Question: Why do 'HttpMethod's such as 'GET' and 'DELETE' cannot contain ?
'''
public Task<HttpResponseMessage> GetAsync(Uri requestUri);
public Task<HttpResponseMessage> DeleteAsync(string requestUri);
'''
also in Fiddler, if I supply a body, the background turns red. But still it will execute with body on it.

So as an alternative, I used 'SendAsync()' because it accepts 'HttpRequestMessage' which can contain 'HttpMethod' as well as the .
'''
// other codes
Category category = new Category(){ Description = "something" };
string categoryContent = JsonConvert.SerializeObject(category);
string type = "application/json";
HttpRequestMessage message = new HttpRequestMessage(HttpMethod.Delete, "-page-")
HttpContent content = new StringContent(categoryContent, Encoding.UTF8, type);
HttpClient client = new HttpClient();
message.Content = content;
await client.SendAsync(message, HttpCompletionOption.ResponseHeadersRead);
// other codes
'''
Did I missed something else?
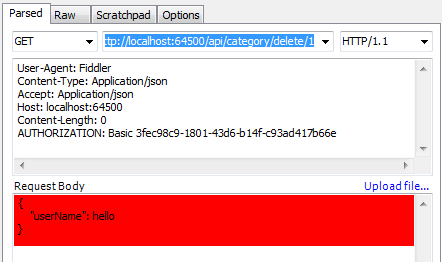
Answer: Per HTTP standards, GET method is aimed to retrieve data, hence there is no need to provide a request body.
Adding a request body violates the rules defined. This is therefore prohibited.
The same applies to DELETE method.